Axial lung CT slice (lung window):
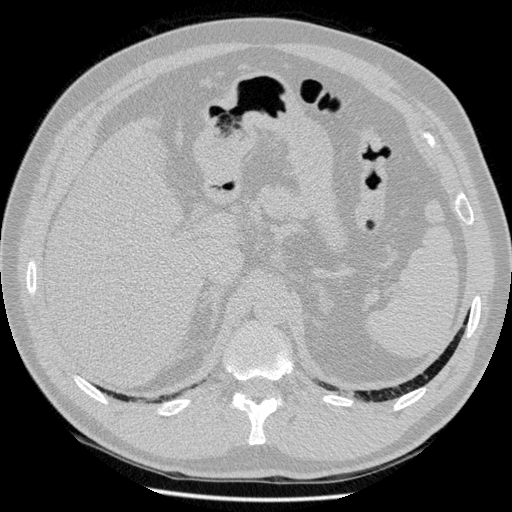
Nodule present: no